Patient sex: M
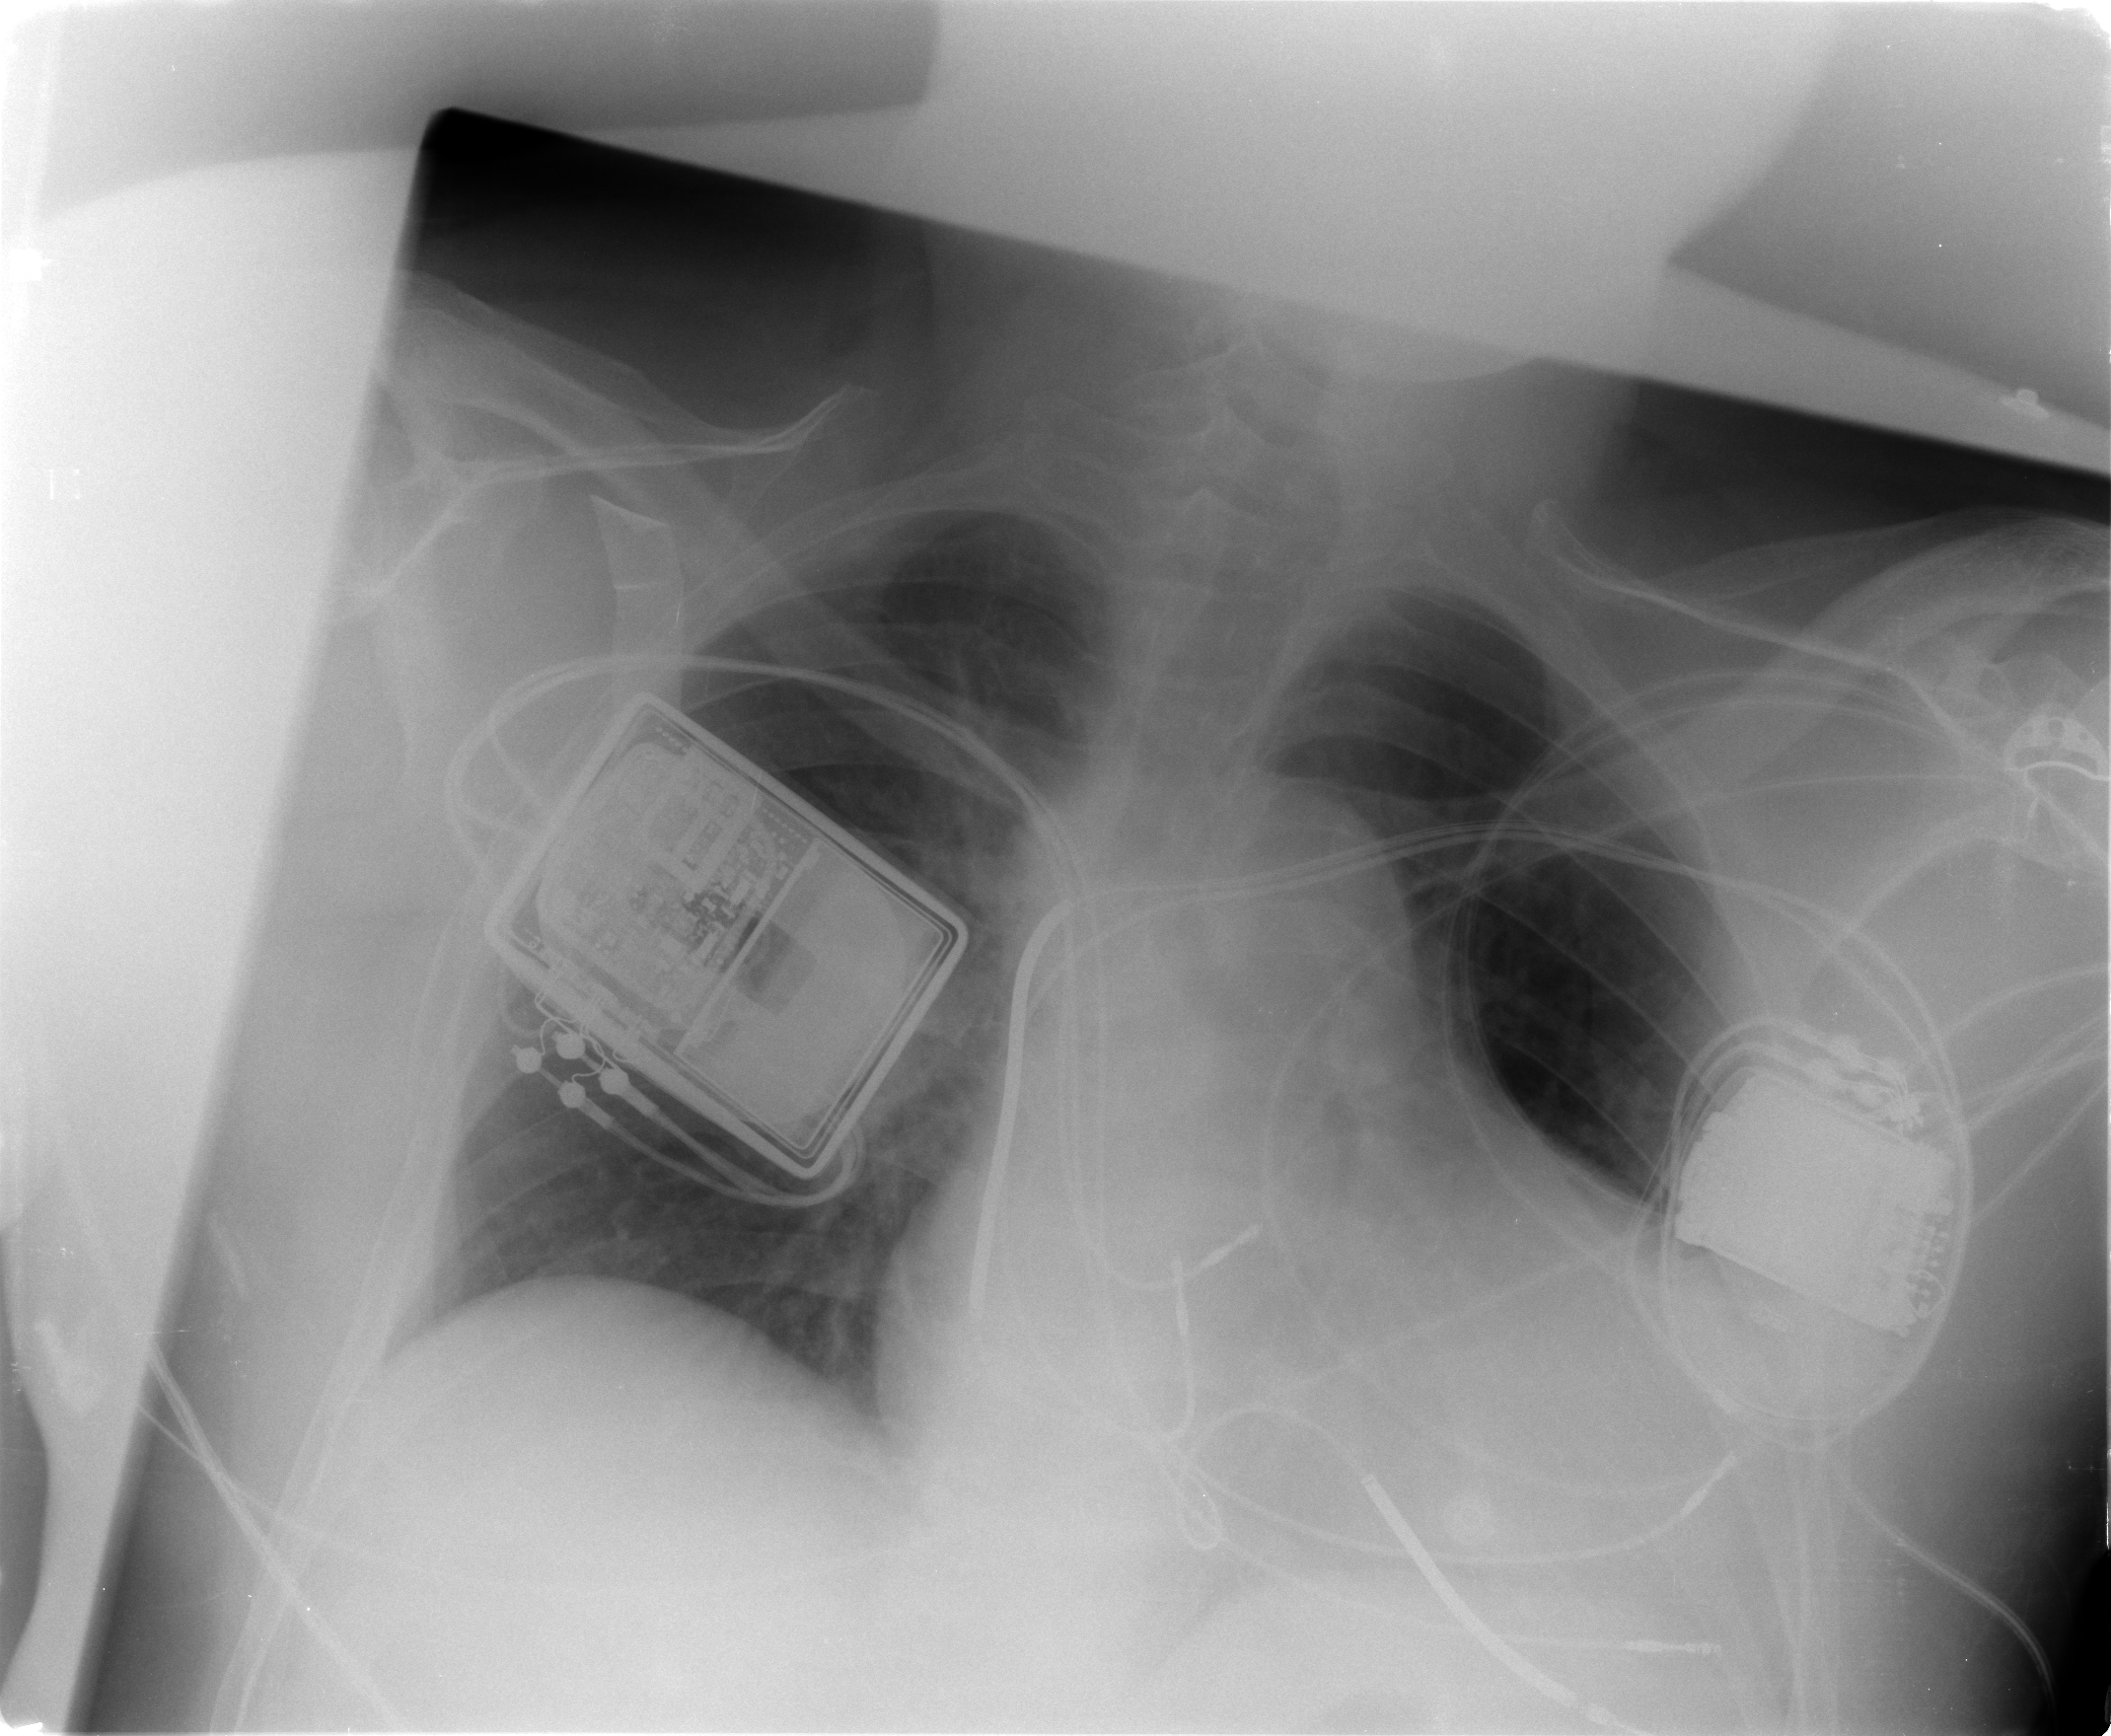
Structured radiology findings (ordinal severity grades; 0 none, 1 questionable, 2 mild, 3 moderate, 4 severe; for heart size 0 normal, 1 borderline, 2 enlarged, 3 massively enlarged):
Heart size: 2
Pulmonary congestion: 0
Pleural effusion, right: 0
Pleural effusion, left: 1
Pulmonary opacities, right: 0
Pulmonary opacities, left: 0
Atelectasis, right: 0
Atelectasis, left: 0